Field crop: maize
Growth stage: 2
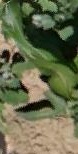
Species: maize